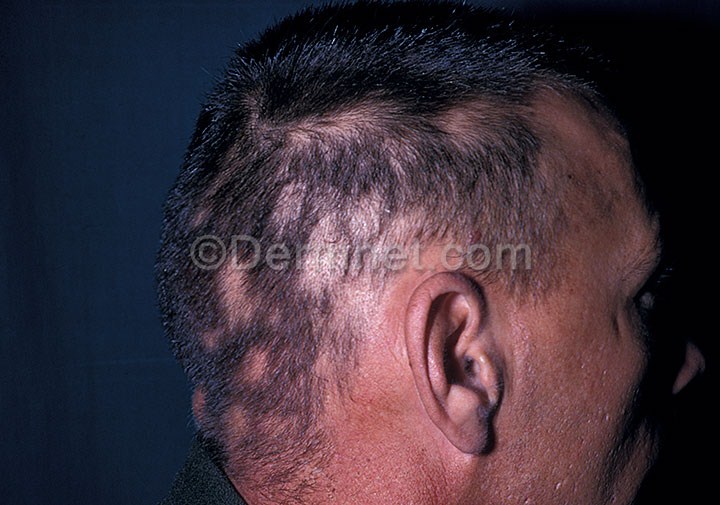
Disease: Nail Fungus and other Nail Disease